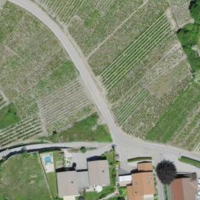
EUNIS habitat code: 40
Species observed at this site:
Sedum album
Cephalanthera rubra